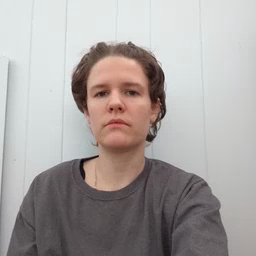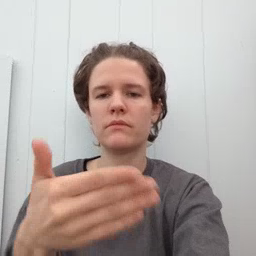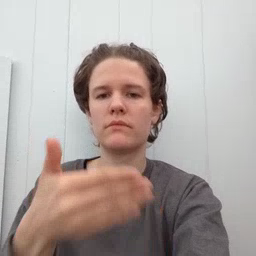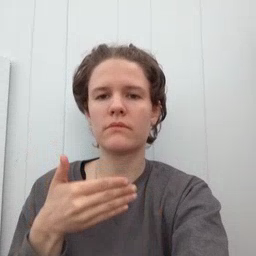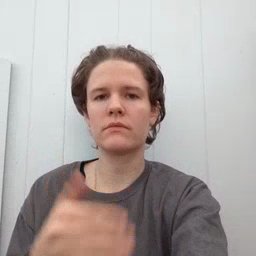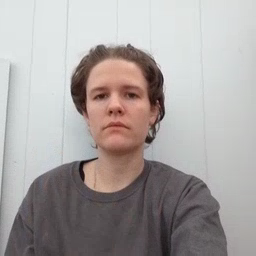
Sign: before